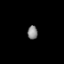
Tissue: lung
Cell type: Epithelial cells
Senescence score: 0.1864
Nuclear area (px): 135
Mean DAPI intensity: 134.17